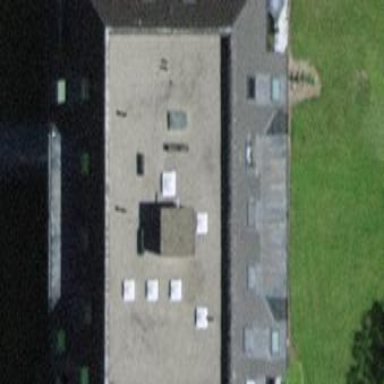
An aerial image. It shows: Building.